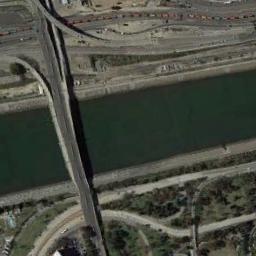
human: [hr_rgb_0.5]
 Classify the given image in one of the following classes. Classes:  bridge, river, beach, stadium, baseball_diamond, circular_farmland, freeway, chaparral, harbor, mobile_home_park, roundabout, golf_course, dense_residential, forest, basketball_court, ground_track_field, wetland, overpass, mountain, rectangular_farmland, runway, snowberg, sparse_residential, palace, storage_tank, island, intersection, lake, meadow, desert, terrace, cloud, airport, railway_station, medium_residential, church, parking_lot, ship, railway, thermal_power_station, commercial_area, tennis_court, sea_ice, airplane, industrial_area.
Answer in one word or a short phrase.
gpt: bridge